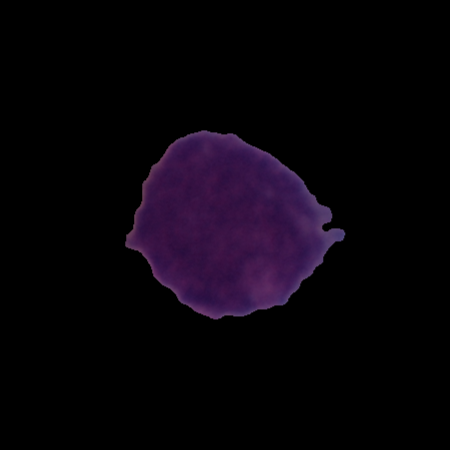
Label: cancer